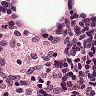
Metastatic tissue present: no